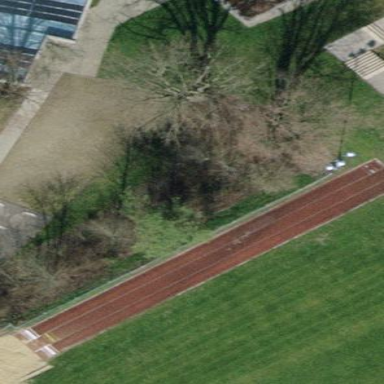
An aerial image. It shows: Athletics pitch with tartan surface for leisure sports.